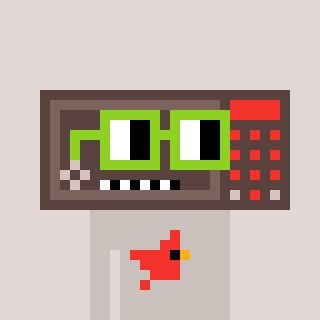
a pixel art character with square light green glasses, a wallsafe-shaped head and a foggrey-colored body on a warm background